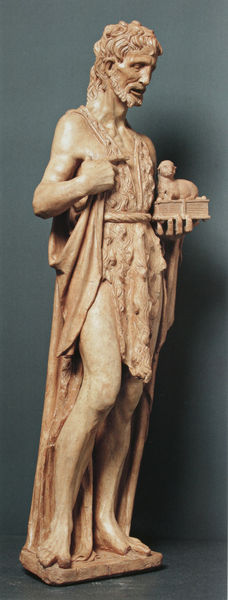
Titel: Johannes der Täufer
Künstler: Giovanni de Fonduli
Standort: Turin
Institution: Privatsammlung
Schlagwörter: blau, fuß, gott, hand, mann, nackt, schatten, schurz, umhang, weiß, ocker, braun, brust, finger, haar, hell, holz, kleid, licht, marmor, mund, nase, ohr, profil, schwarz, blick, gürtel, tier, tuch, beige, bart, arm, arme, augen, bibel, falten, gesicht, halten, johannes, kleidung, mensch, pelz, schale, sockel, stein, täufer, hände, porträt, auge, figur, gewand, haare, mantel, pose, stehend, stoff, locke, locken, ohren, schulter, skulptur, statue, beine, fell, bein, füße, stab, kette, wild, falte, muskeln, büste, überwurf, kordel, kontrapost, plastik, plinthe, podest, ellenbogen, knie, zehe, zehen, foto, fotografie, barfuss, lamm, offen, schaf, fetzen, buch, religion, seil, kiste, statuette, schnitzerei, kasten, christus, jesus, antik, muskel, toga, wams, antlitz, hamd, fingerzeig, bettler, heiliger, gurt, opfer, schatulle, gips, spielbein, standbein, schafe, tunika, lämmchen, schaft, holzfigur, kästchen, christentum, geschnitzt, demut, tierfigur, elfenbein, mamor, christ, apostel, lamm gottes, evangelist, evangelium, opferlamm, fuße, armselig, lammfell, arnut, fikur, fingrzeig, opferschaf, armwinkel, dholzfigur